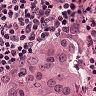
Metastatic tissue present: yes